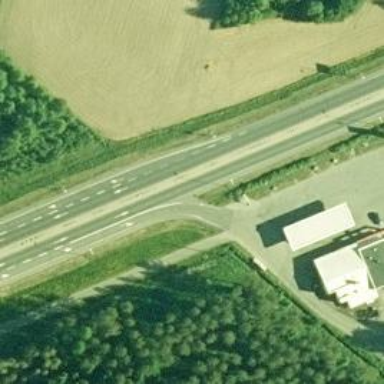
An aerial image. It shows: Asphalt road classified as trunk highway.